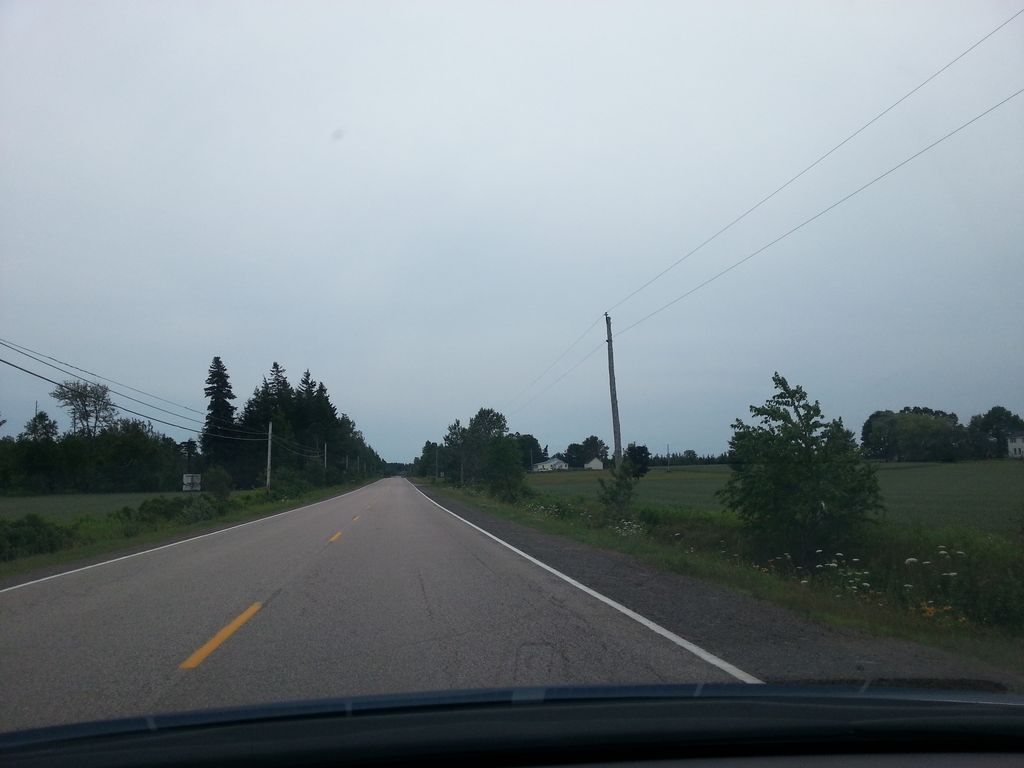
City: charlottetown